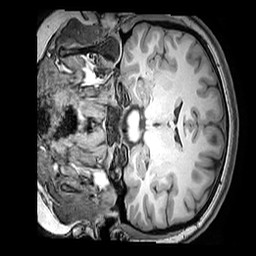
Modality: T1w
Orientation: coronal
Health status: healthy
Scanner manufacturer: philips
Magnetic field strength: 3 T
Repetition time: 0.007326 s
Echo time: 0.003268 s